The plot shows how the frequency content of a bearing vibration signal evolves over time (STFT spectrogram). Based on the visible evidence, which condition applies: normal, inner_race, outer_race, ball?
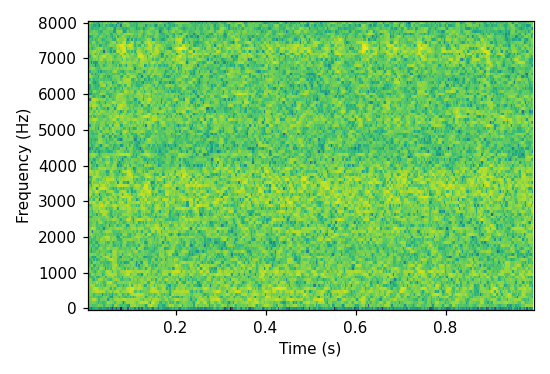
Answer: normal